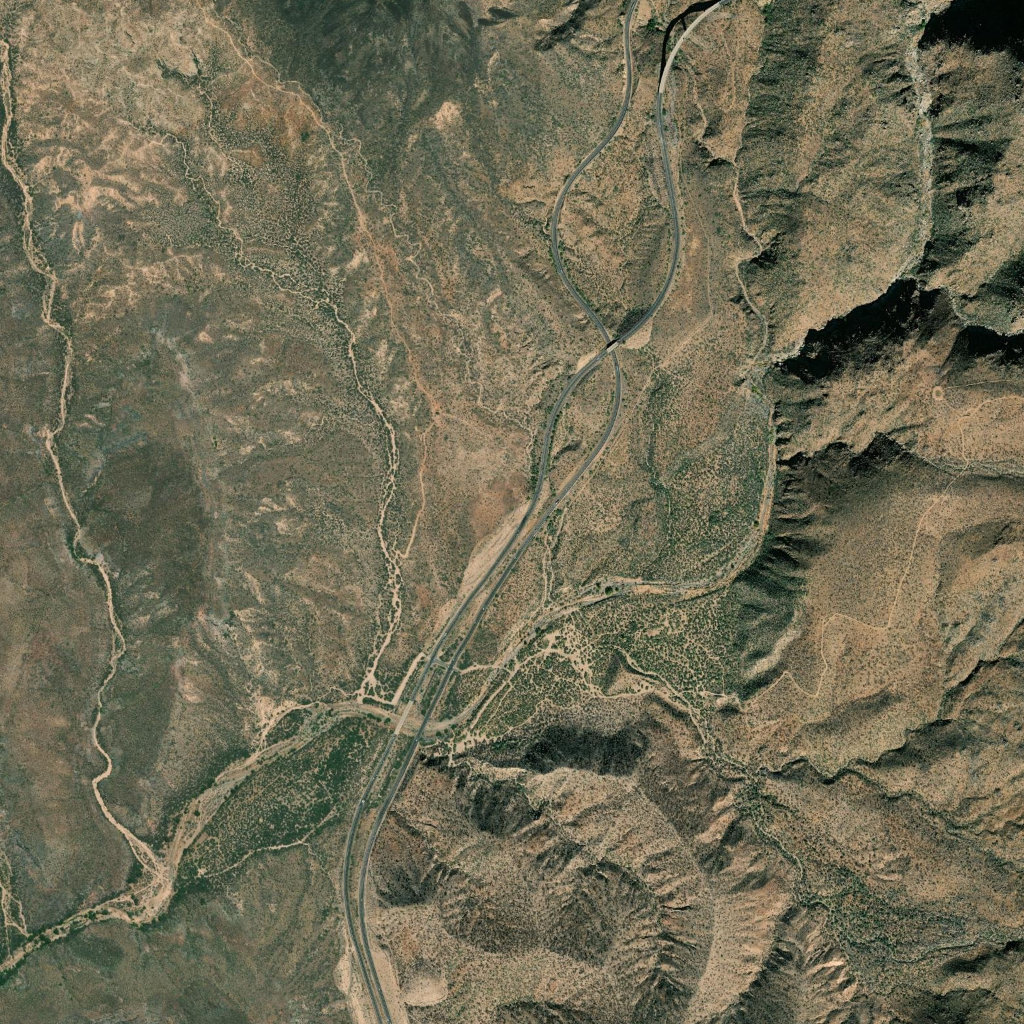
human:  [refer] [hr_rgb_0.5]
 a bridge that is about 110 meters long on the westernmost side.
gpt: <box>[[38, 68, 40, 71, 0]]</box>